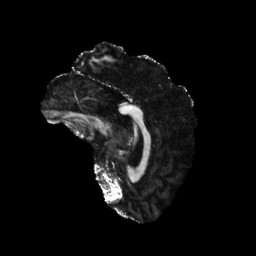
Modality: FA
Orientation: sagittal
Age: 27
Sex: male
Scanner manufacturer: siemens
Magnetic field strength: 6.98 T
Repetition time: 7.08 s
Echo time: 0.0756 s